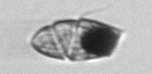
Label: Warnowia